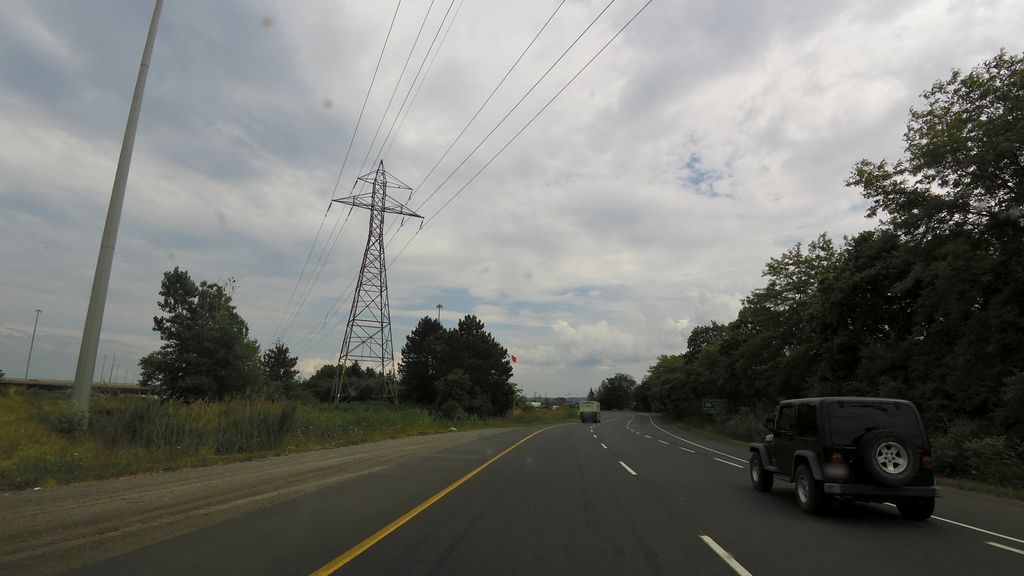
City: hamilton